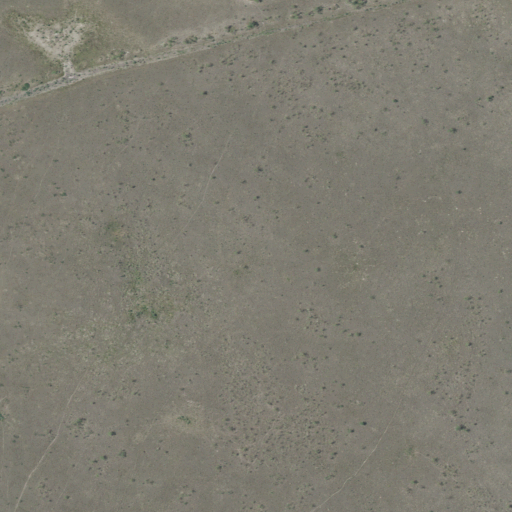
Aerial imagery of plain(s) in Texas named Ninemile Flat containing herbaceous wetlands and pasture